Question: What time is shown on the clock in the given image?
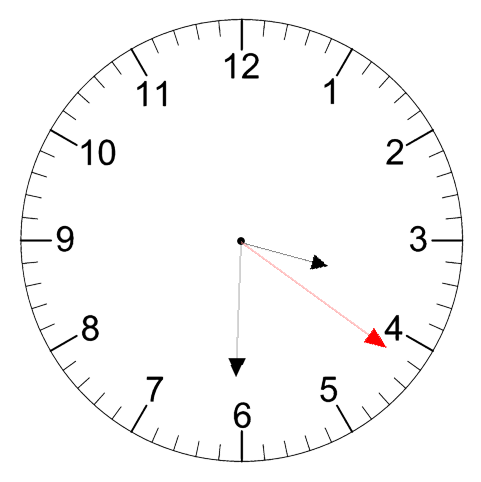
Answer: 03:30:21